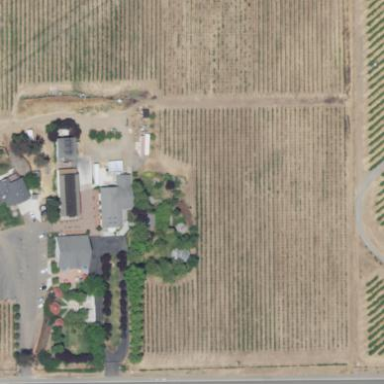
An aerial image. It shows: Vineyard with grape crops.